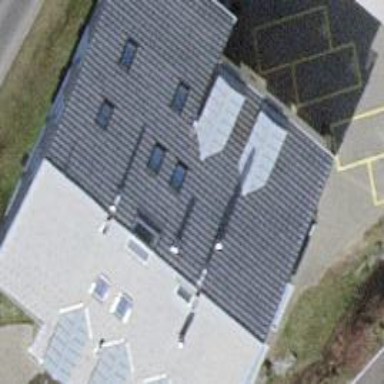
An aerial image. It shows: Building with tile roof.